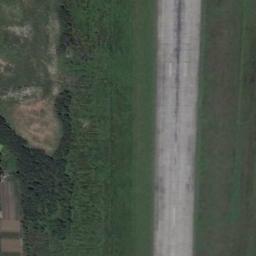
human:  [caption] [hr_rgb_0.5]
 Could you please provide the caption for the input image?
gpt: The runway goes through the lawn .

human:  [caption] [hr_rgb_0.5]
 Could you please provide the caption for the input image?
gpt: There is a green lawn next to the runway, And there are white dashes on the runway .

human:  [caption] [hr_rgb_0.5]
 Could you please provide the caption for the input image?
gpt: The runway is surrounded by grass .

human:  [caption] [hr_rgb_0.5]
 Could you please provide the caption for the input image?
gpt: The runway is on the grass next to the trees .

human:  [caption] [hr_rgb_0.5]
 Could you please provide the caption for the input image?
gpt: There are green meadows beside the runway .